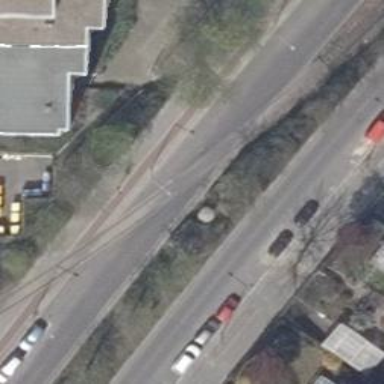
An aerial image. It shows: Railway level crossing.